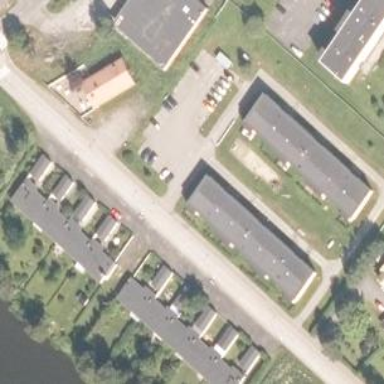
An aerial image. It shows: Image showing building with apartments.